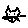
Label: cat